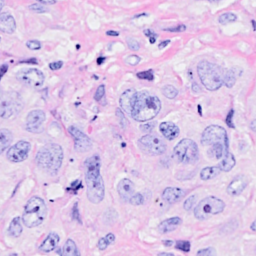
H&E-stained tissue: Breast